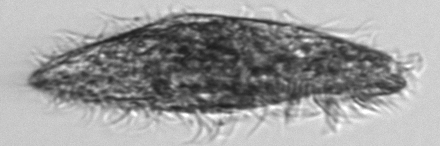
Label: Euplotes_morphotype1